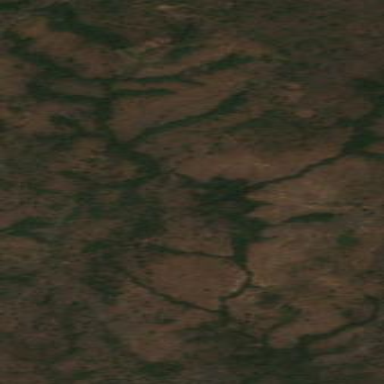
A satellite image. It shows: Forest area.